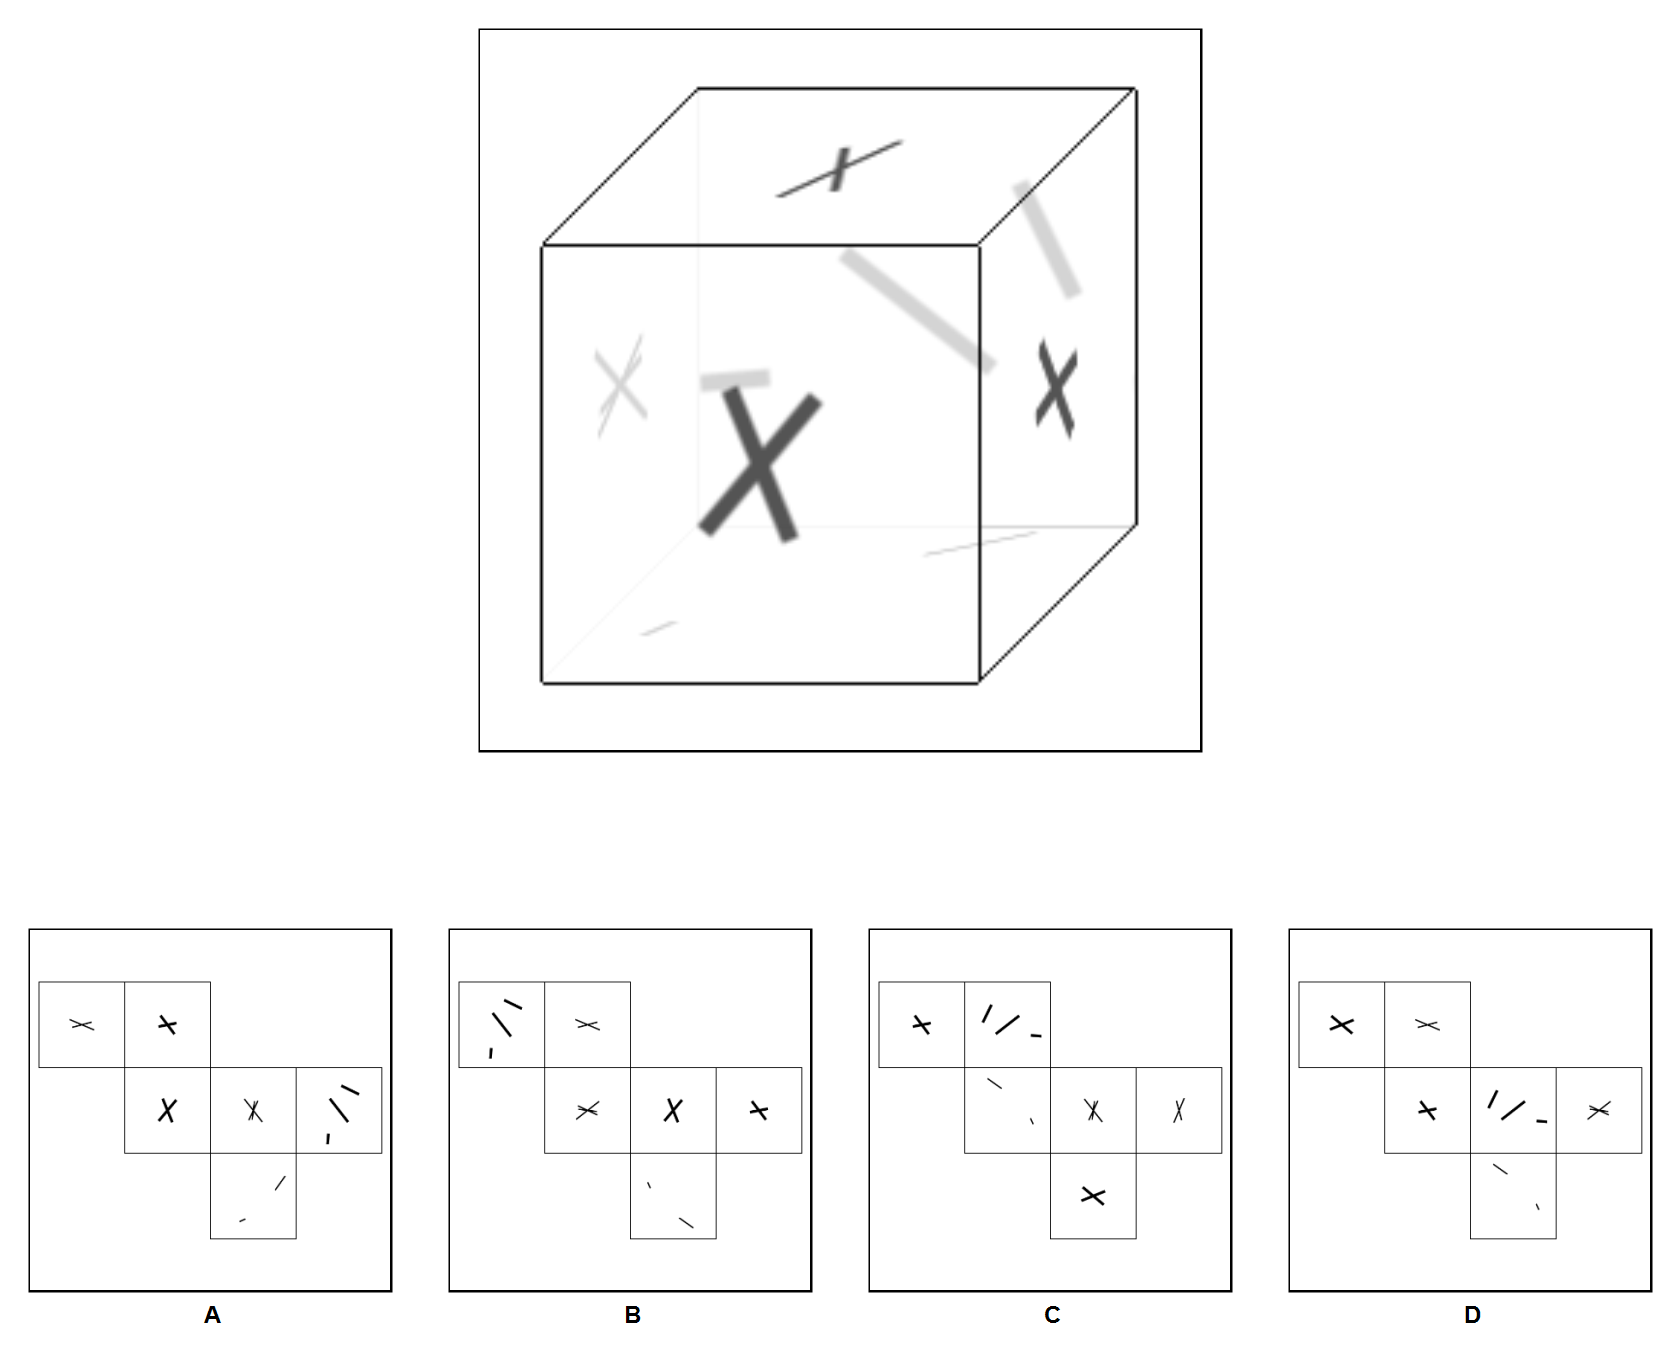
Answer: A